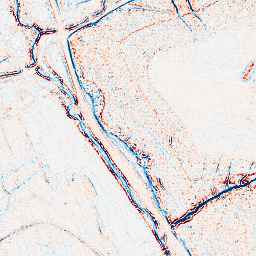
Category: edge_preserving
Decomposition family: bilateral
Decomposition parameters: d: 5
sigma_color: 150
sigma_space: 150
Upsampling method: linear_exact
Upsampling parameters: scale: 8
Upsampling scale: 8